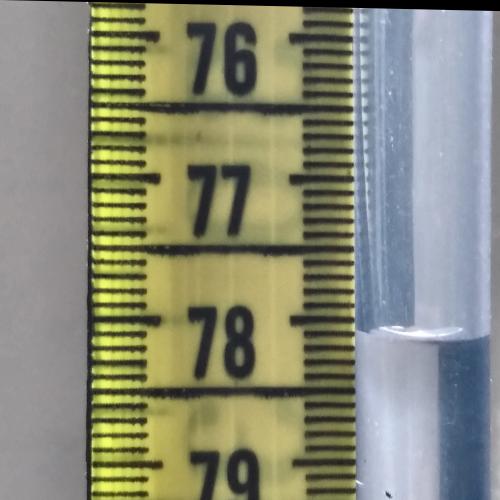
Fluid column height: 78.1 cm